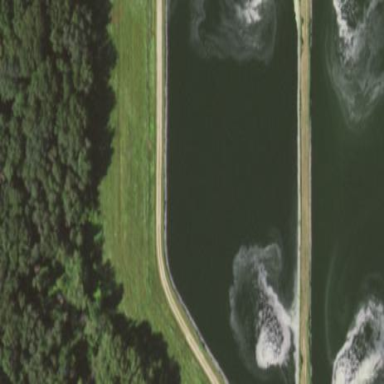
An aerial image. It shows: Reservoir.